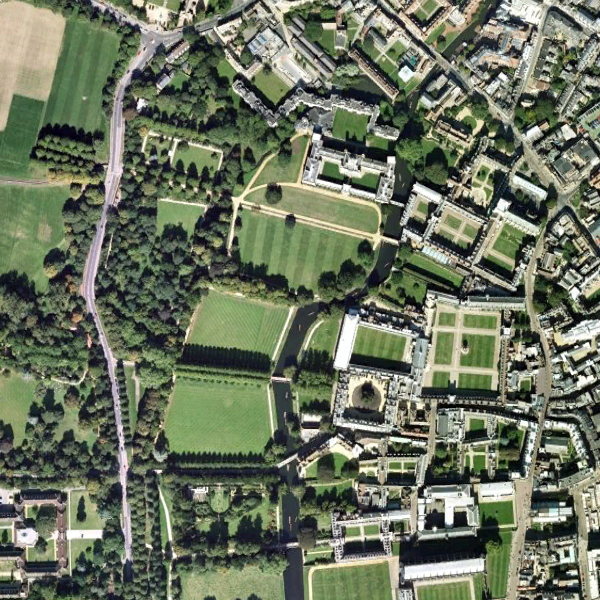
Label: School